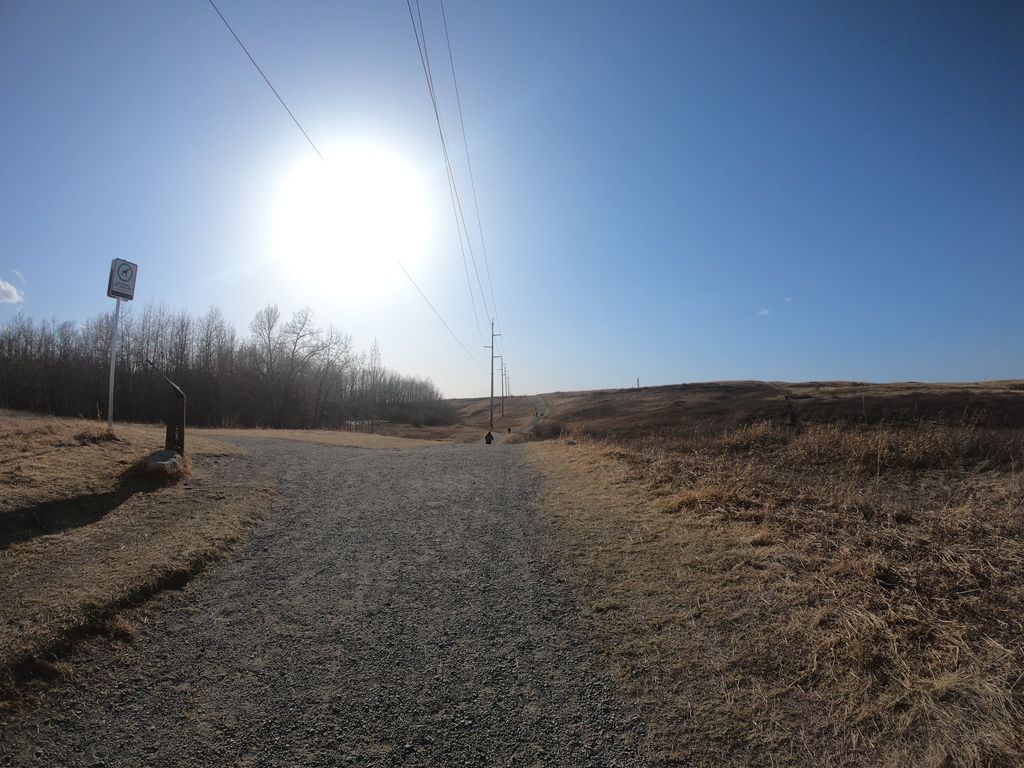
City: calgary